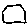
Label: hexagon